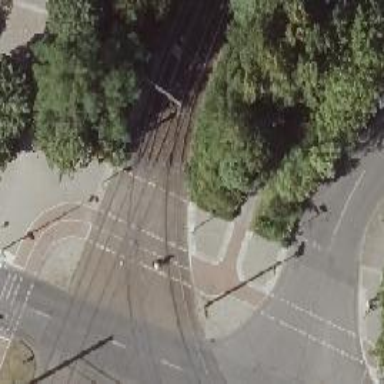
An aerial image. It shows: Tram crossing on the railway.